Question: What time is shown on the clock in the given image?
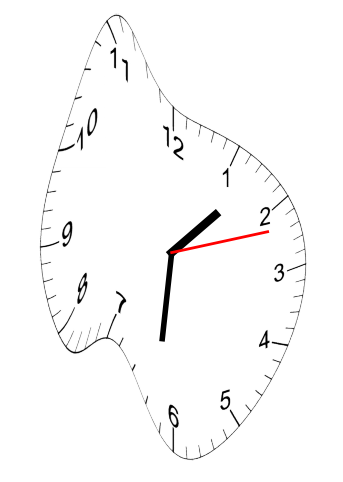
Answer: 01:31:12